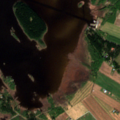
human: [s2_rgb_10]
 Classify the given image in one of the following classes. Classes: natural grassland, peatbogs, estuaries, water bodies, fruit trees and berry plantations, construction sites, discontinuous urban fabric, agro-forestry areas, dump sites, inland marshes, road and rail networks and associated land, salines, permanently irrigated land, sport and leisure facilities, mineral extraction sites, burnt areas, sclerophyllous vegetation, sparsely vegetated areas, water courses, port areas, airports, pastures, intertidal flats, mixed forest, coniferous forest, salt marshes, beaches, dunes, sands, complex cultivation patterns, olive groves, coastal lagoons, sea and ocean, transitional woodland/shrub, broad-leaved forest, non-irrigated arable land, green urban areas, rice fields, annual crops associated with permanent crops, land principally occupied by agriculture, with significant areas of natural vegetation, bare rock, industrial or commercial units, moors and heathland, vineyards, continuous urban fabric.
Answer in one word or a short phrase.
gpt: non-irrigated arable land, land principally occupied by agriculture, with significant areas of natural vegetation, coniferous forest, sea and ocean